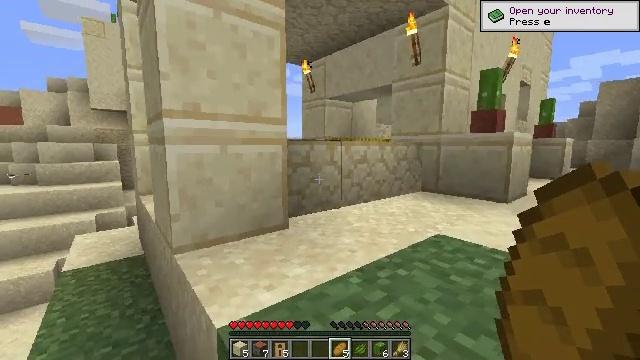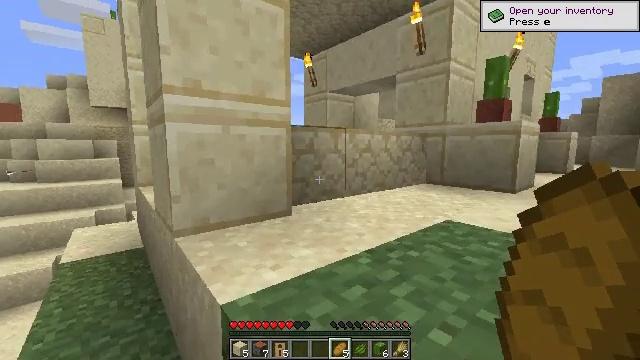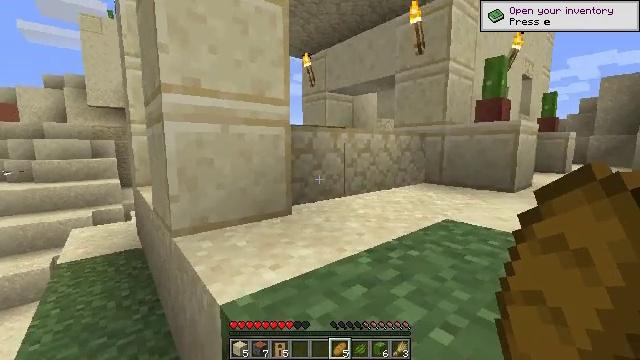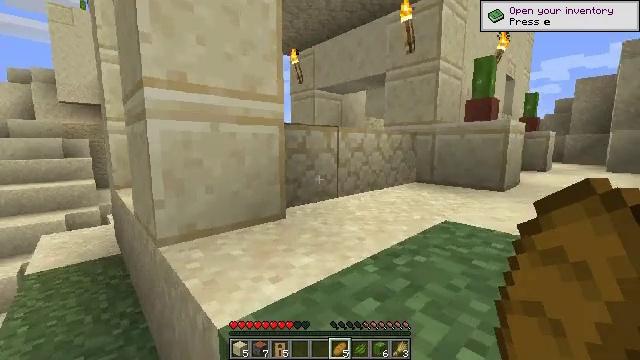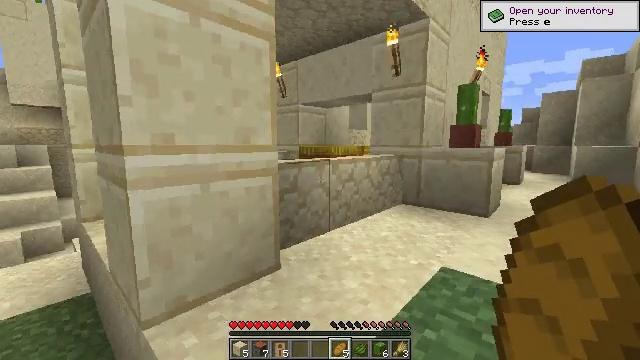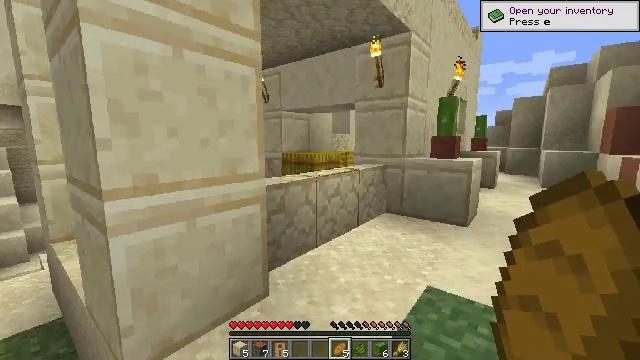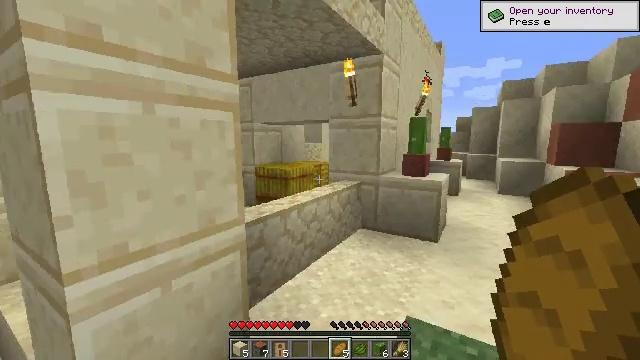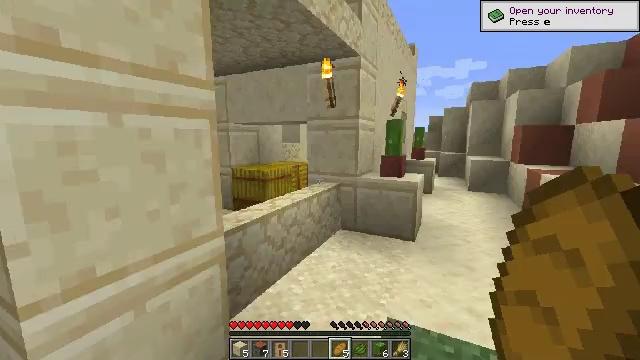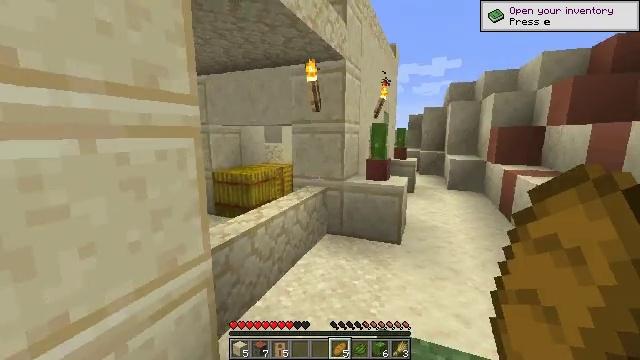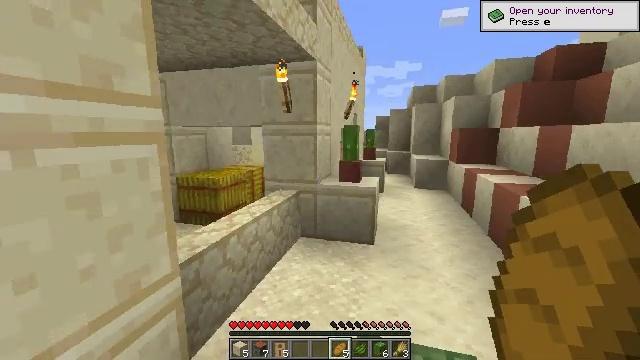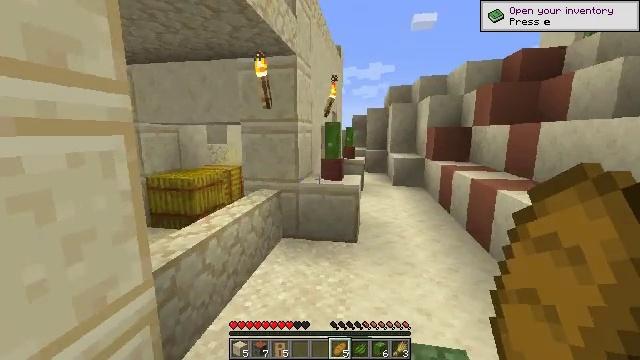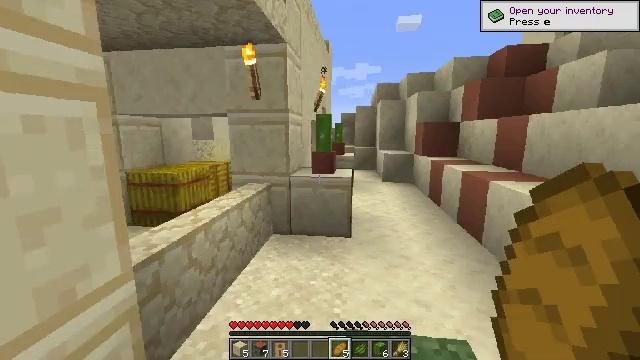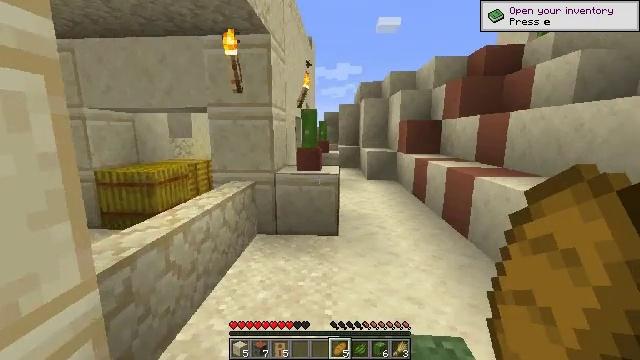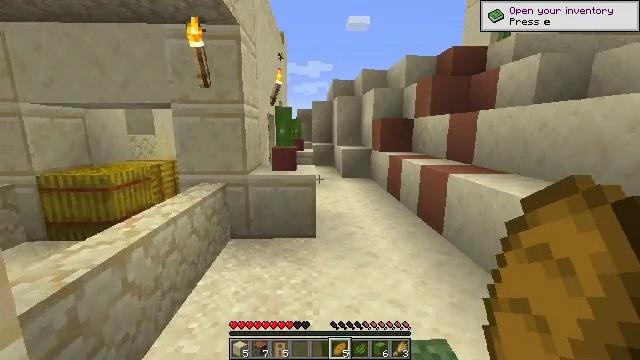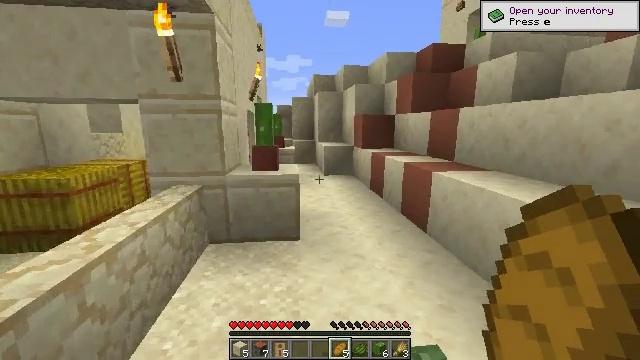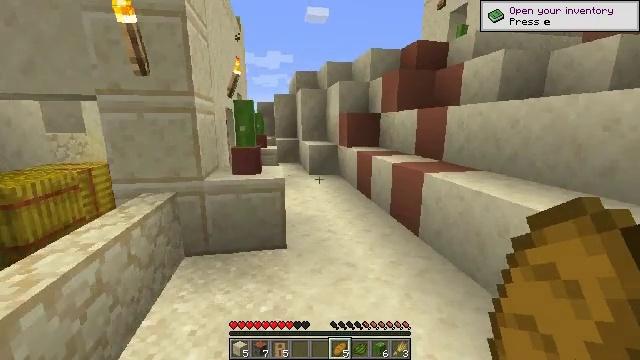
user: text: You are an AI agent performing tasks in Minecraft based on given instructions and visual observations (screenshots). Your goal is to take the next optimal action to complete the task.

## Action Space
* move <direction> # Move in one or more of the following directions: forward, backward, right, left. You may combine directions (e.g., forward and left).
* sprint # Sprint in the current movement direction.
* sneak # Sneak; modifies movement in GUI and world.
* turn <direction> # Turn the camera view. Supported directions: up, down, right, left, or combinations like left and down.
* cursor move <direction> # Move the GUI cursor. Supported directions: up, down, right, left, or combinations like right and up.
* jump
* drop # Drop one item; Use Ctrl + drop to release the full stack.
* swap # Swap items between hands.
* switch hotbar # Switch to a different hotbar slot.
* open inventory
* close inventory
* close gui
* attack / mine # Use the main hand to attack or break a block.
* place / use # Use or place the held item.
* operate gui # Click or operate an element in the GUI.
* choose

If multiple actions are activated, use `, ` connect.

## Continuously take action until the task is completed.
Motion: motion action
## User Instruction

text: Break the lime bed to pick it up.
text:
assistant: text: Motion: move forward
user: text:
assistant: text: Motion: move forward
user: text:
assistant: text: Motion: move forward, turn right
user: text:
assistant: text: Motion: move forward, turn right, jump
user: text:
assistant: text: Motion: move forward, turn right, jump
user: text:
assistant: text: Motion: move forward, turn right, jump
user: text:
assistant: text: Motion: move forward, turn right, jump
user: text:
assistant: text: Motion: move forward, turn right
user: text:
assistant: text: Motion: move forward, turn right
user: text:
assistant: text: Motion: move forward, turn right
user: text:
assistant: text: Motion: move forward, turn right
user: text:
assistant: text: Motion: move forward, turn right
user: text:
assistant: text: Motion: move forward, turn right
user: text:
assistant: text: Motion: move forward, turn right
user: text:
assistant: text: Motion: move forward, turn right
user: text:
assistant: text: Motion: move forward, turn right
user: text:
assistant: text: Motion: move forward, turn right
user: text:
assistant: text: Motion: move forward, turn right
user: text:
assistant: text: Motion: move forward, turn right
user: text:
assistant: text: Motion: move forward
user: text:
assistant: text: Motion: move forward, turn right
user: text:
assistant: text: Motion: move forward, turn right
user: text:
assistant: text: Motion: move forward, turn right
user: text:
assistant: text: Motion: move forward, turn right
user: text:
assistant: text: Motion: move forward, turn right
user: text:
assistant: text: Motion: move forward, turn right
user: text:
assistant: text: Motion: move forward, turn right
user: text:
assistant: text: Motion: move forward, turn right
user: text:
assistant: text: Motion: move forward, turn right
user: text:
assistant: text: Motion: move forward, turn right